Question: I tried last 1 day. refer all the question related my problem but can't find such a solution.

I had follow all the steps create certificates, appid, adding device id , create provision, set in the project. with this provision the app work fine in my iPhone4.
please help me
Thank you in advance
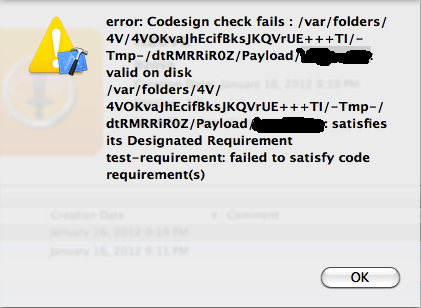
Answer: In xcode 4.2 there is a totally bug for when the creating the ipa and share that time best solution find me first of all find the share bundle and then following link for the solve that problem it's rally amazing
I solve that problem while creating the project
<URL>